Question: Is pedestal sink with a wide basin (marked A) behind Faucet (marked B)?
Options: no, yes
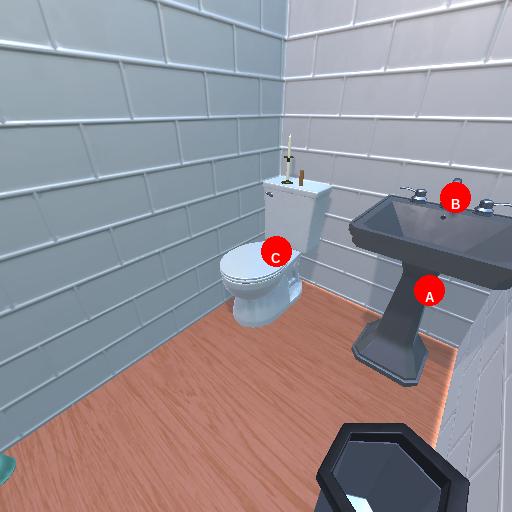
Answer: no